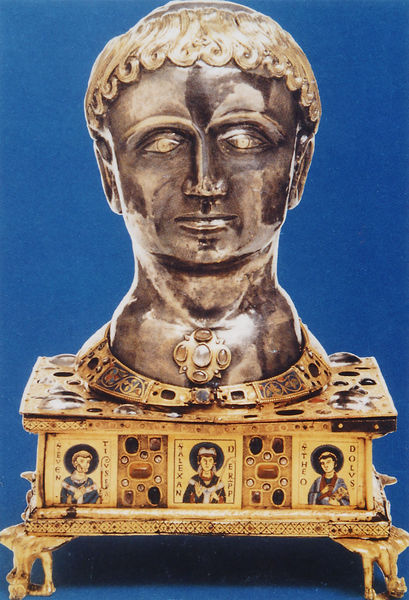
Titel: Alexanderreliquiar
Institution: Brüssel, Musées Royaux d’Art et d’Histoire
Schlagwörter: kopf, mann, mund, nase, tisch, ornament, augen, gesicht, kragen, silber, gold, haare, augenbrauen, edelsteine, lippen, locken, ohren, bilder, kommode, kette, füsse, figuren, bischof, kaiser, könig, büste, glanz, ornamente, metall, platte, truhe, dose, kiste, schachtel, heiligenschein, amulett, griechisch, heilige, schatulle, reliquie, kassette, lateinisch, caesar, portäts, ikonen, behältnis, reliquiar, rubine, trajan, k, cäesar, reliqiuar, schmuckkassette, schmucktruhe